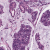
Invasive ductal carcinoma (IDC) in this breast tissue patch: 1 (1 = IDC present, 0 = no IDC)